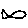
Label: fish